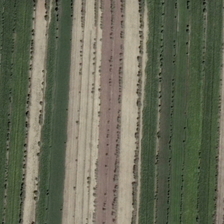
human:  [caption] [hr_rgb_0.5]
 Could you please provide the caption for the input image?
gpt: many ribbon farmlands are parallel .

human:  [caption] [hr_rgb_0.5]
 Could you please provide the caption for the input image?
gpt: a few crooked paths pass through the farm .

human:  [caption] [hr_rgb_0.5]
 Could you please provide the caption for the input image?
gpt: small farms by grass and crops composition .

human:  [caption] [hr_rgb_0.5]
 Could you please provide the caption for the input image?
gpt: many ribbon farmlands are parallel .

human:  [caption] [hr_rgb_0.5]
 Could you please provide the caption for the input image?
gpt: small farms by grass and crops composition .